Question: I am working on Windows Phone 8 Application and I need to connect it with Sqlite database. I am following a tutorial which is below link. <URL>
I am getting error as "tracker.exe is missing and Sqlite.winmd could not be found." Am I missing anything? Why I am getting this error. Any good links are also accepted with clear description in connecting Sqlite with Windows Phone. Thanks in advance.

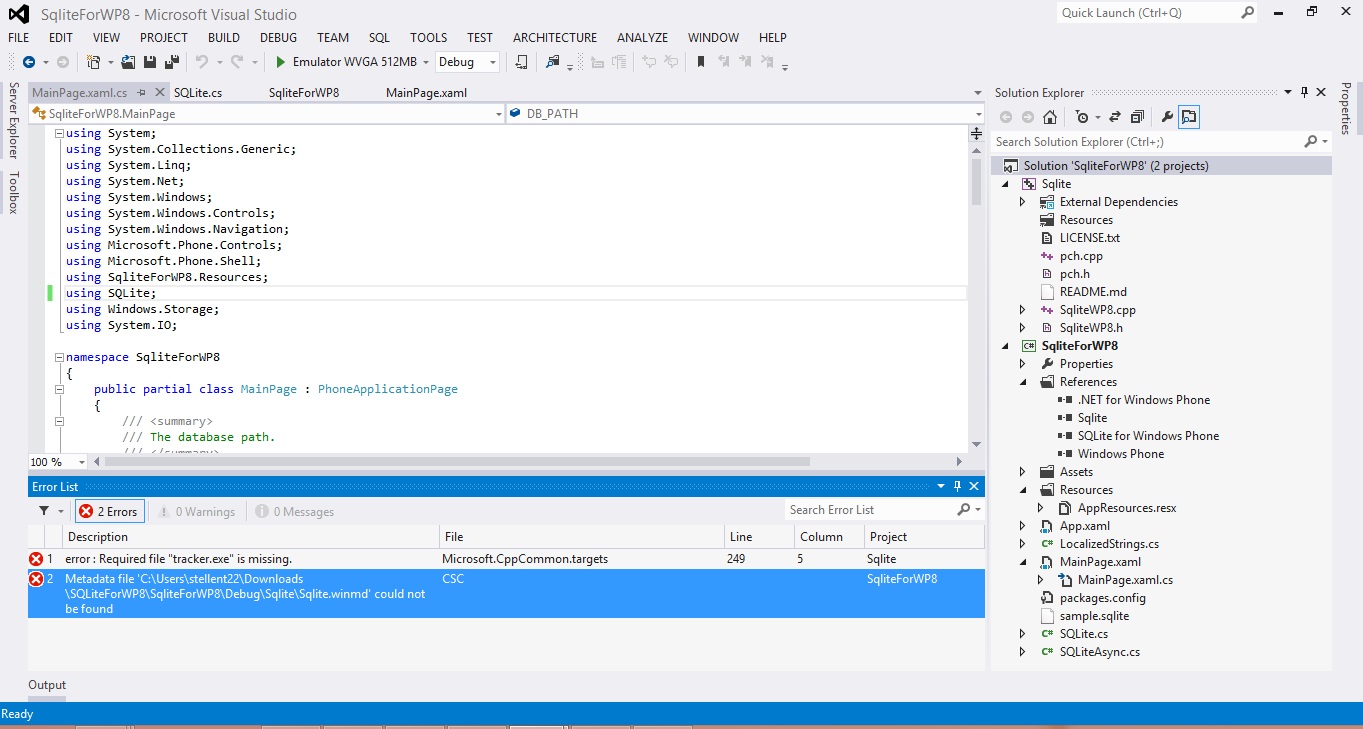
Answer: Add sqlite-net in your project from Manage NuGet packages and you can see Sqlite.cs and SqliteAsync.cs file in your project.
Step 1: Make a Class, This class is referred as table in your database.
'''
class TableName
{
[PrimaryKey, AutoIncrement]
public int IndexNo { get; set; }
public String Name { get; set; }
public String User { get; set; }
public String LastEdit { get; set; }
}
'''
Step 2: Create database file, connect it with SQliteConnection and Create Table
'''
private async void CreateDatabase()
{
bool isDatabaseExisting = false;
//Checking if database already exists
try
{
Windows.Storage.StorageFile storagefile = await Windows.Storage.ApplicationData.Current.LocalFolder.GetFileAsync("Database.sqlite");
isDatabaseExisting = true;
}
catch
{
isDatabaseExisting = false;
}
//if not exists then creating database
if (!isDatabaseExisting)
{
String str = System.IO.Path.Combine(Windows.Storage.ApplicationData.Current.LocalFolder.Path, "Database.sqlite");
SQLiteConnection conn = new SQLiteConnection(str);
conn.CreateTable<TableName>();
}
}
'''
Step 3: Execute Queries
1. Insert Values conn.Execute("insert into TableName(Name,User,LastEdit) values(?,?,?)",val1, val2, val3);
2. Fetch DataBase
To get all data use
'''
var result = conn.Table<TableName>().ToList();
'''
To get some Related Data use
'''
var result = conn.Table<TableName>().Where(x => x.User == "abc").ToList();
foreach (var item in result)
{
var name=item.Name;
var user=item.User;
}
'''
Remember whenever you want to execute queries which affect database use conn.Execute statement and when you want to get values from database you should use conn.Table query just for ease. There are lot more method you will get in SQlite Library.
Also Remember to using SQlite;
For Further Details or for Samples <URL>
Good Luck